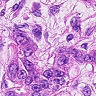
Metastatic tissue present: yes